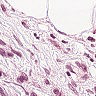
Metastatic tissue present: yes